Here is the continuous-wavelet rendering of a rotor kit's vibration signal. Diagnose the rotating machine from this image, choosing from: normal, misalignment, unbalance, looseness.
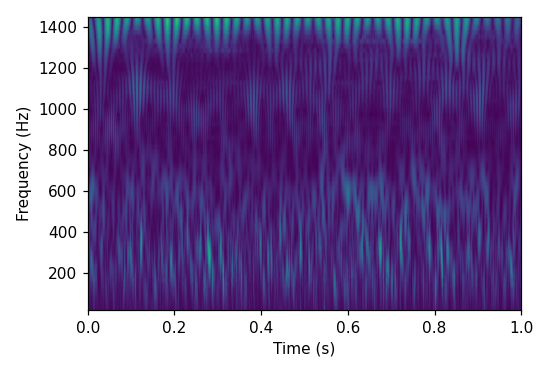
Answer: unbalance